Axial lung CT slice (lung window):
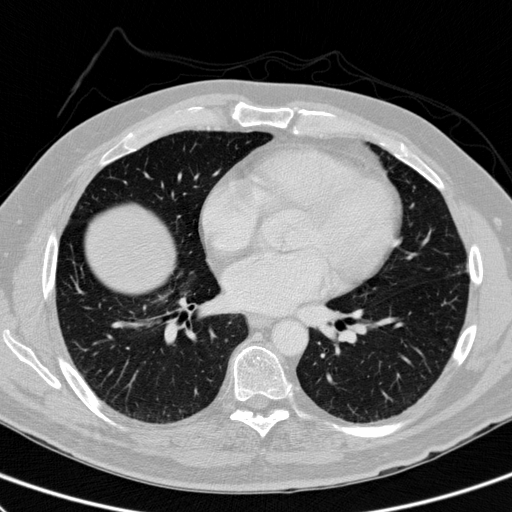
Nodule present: no